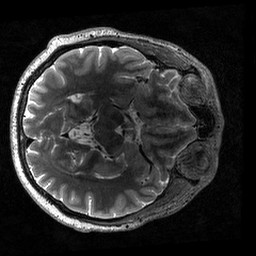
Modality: T2w
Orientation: axial
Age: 44
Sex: male
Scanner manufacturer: siemens
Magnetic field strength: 3 T
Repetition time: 3.2 s
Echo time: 0.564 s